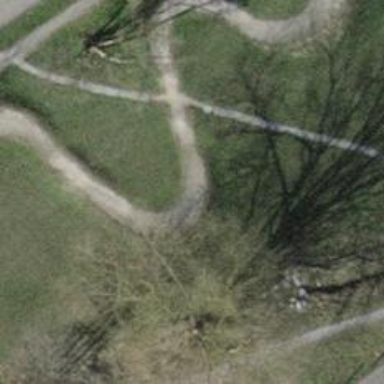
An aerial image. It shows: Cycleway.